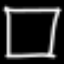
Label: square